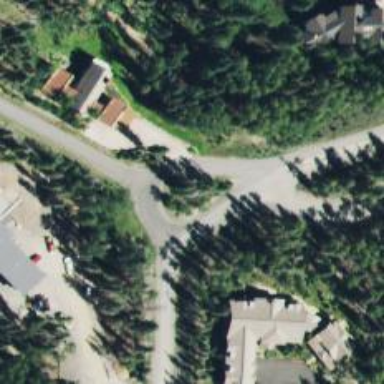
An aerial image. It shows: Turning circle on the road.